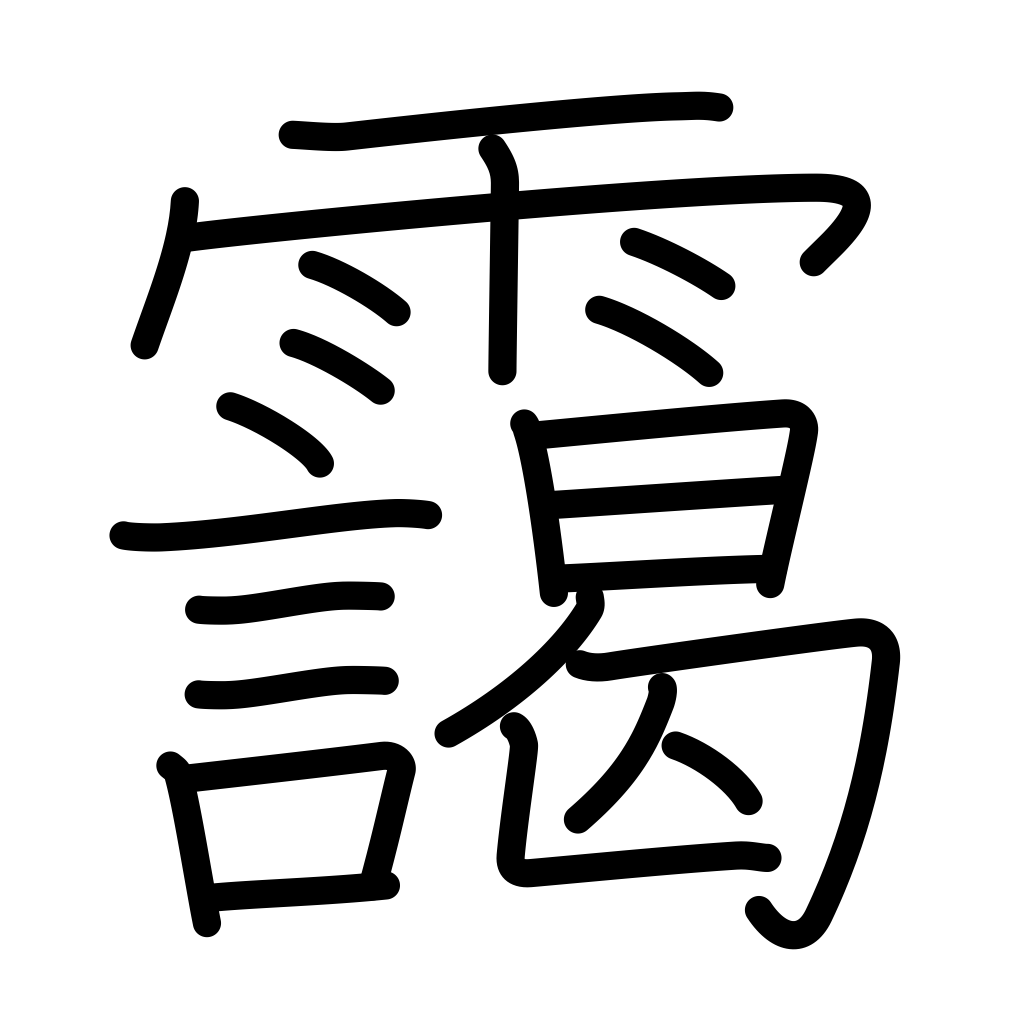
Meaning: mist, haze, fog